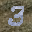
Label: 3